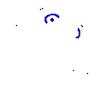
Particle: proton